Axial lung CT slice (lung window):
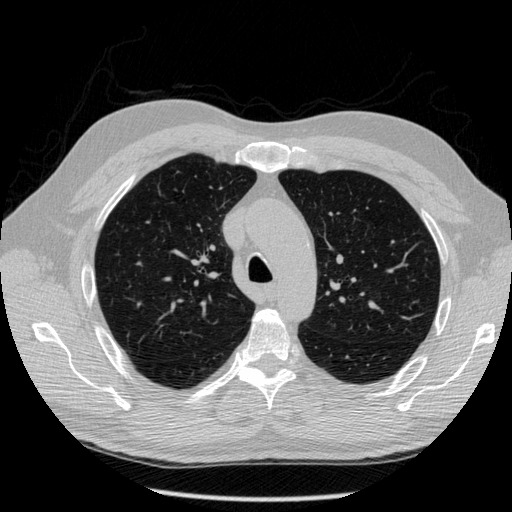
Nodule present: no